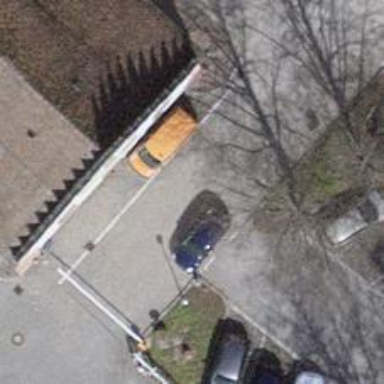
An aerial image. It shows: Cobblestone parking aisle.